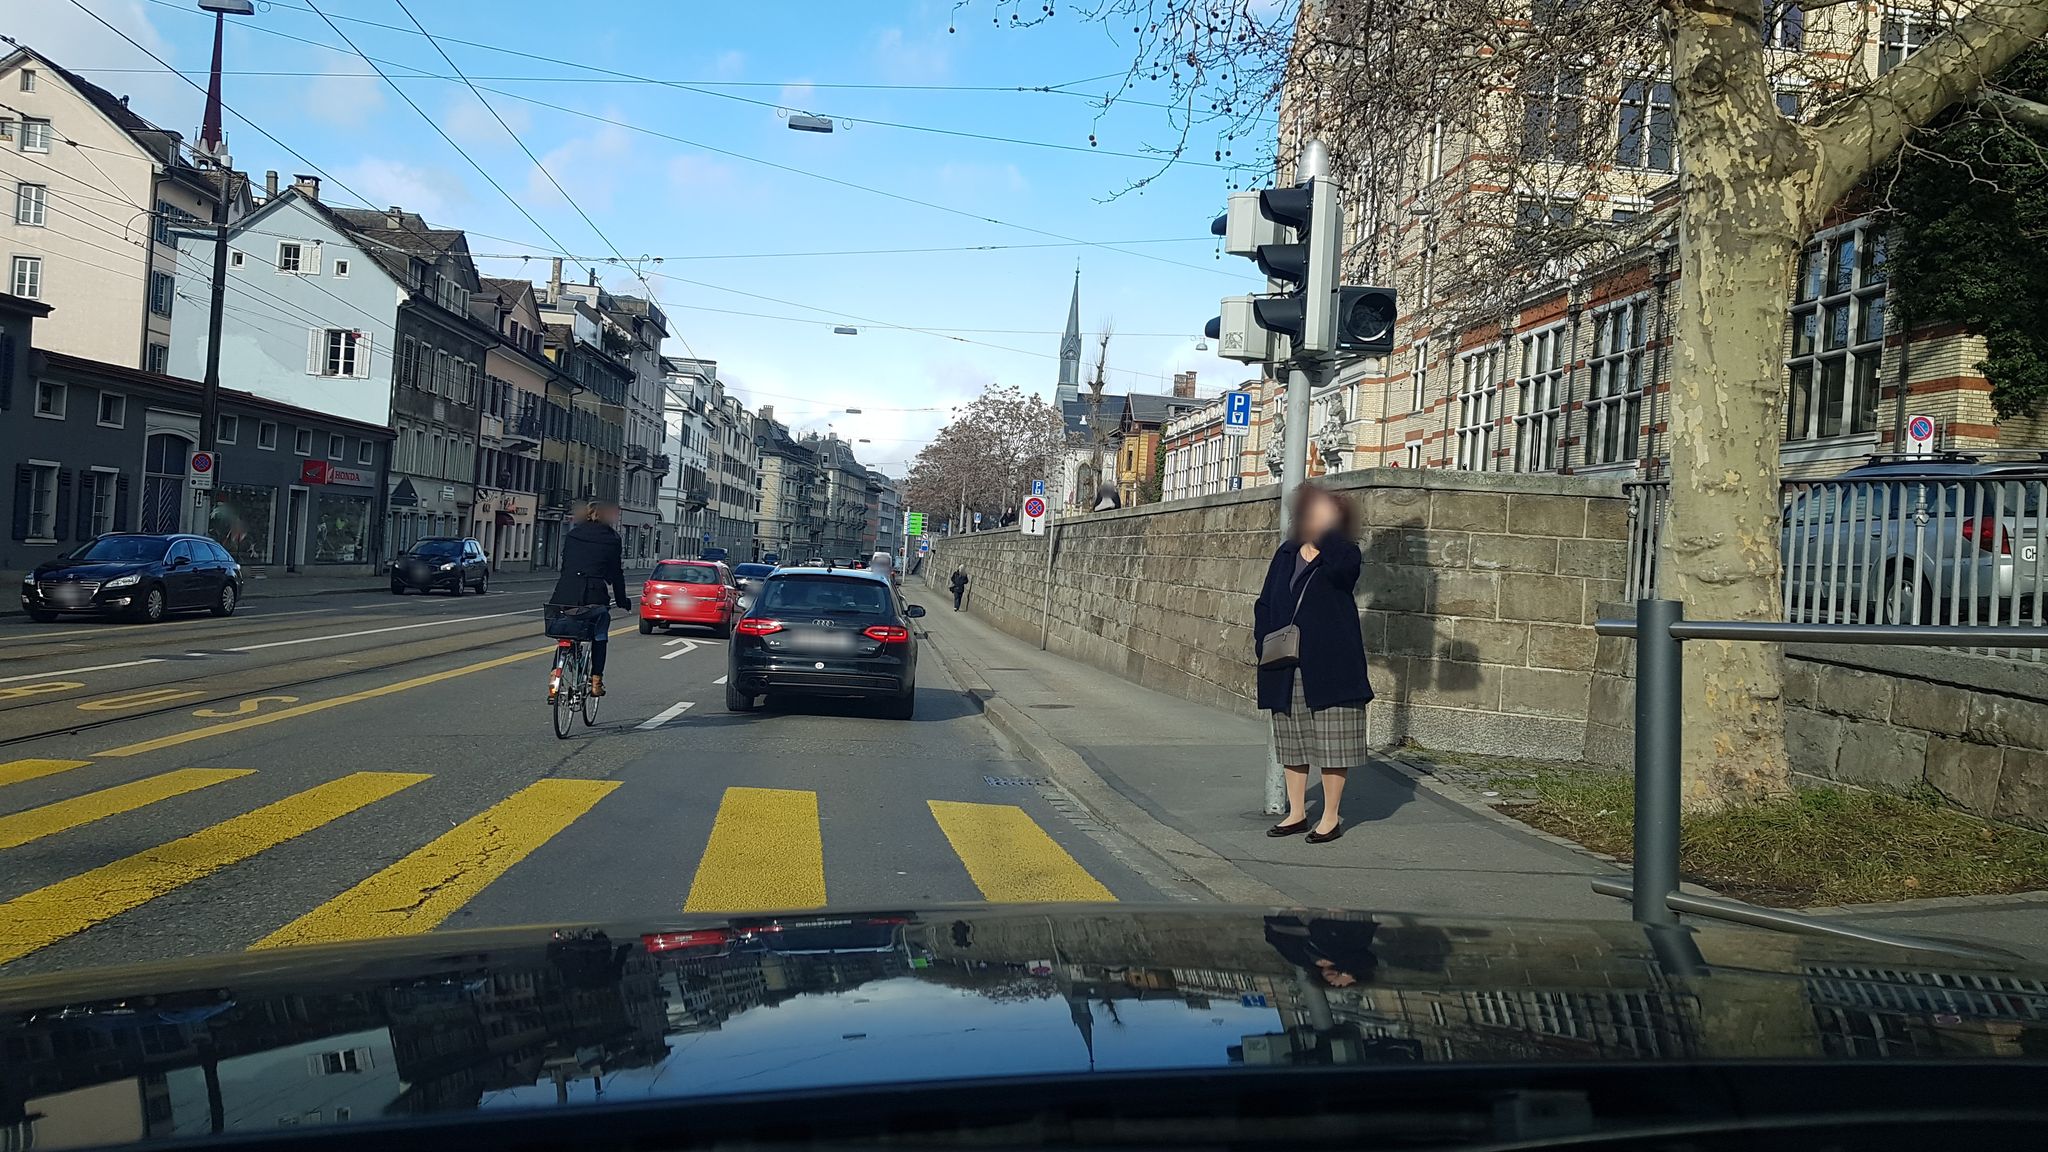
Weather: clear
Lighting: day
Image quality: good
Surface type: driving surface
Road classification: footway
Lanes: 2
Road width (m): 1.20 m
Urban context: urban centre
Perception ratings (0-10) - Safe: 1.25, Lively: 8.47, Beautiful: 7.25, Boring: 3.14, Depressing: 4.23, Wealthy: 2.26